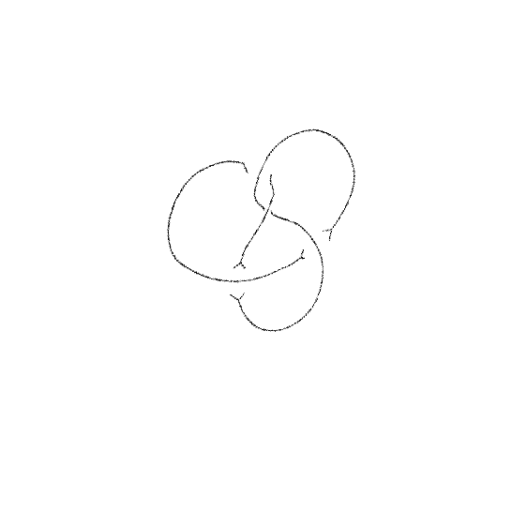
Crossing number: 4